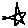
Label: star